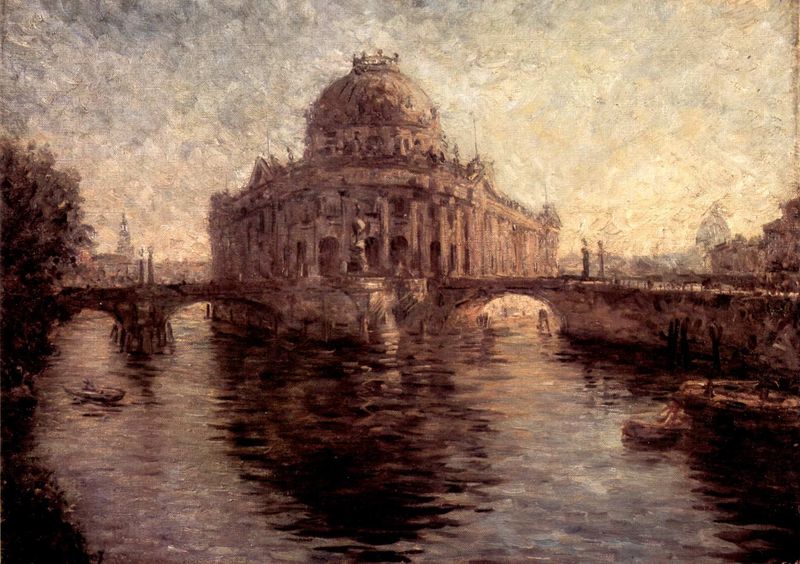
Titel: Kaiser-Friedrich-Museum (heute Bodemuseum)
Künstler: Max Fleischer
Standort: Berlin
Institution: Berlin Museum
Schlagwörter: baum, dunkel, gemälde, himmel, meer, schatten, wasser, wolken, bäume, fluss, impressionismus, kirchturm, menschen, stadt, ufer, abend, braun, fenster, grau, laternen, licht, nacht, pfeiler, schwarz, säule, säulen, weiss, ölbild, gebäude, haus, schloss, wolke, malerei, architektur, stein, steine, öl, dämmerung, horizont, häuser, morgen, spiegelung, brücke, kanal, kirche, sonne, insel, realismus, personen, boot, boote, turm, skulptur, schiff, schiffe, sommer, wellen, ecke, ansicht, bogen, vedute, abends, abstrakt, mauer, sonnenuntergang, monochrom, herbst, winter, figuren, kuppel, strom, ölgemälde, bögen, eckhaus, berlin, türme, palast, dom, denkmal, widerspiegelung, dunke, mauern, antik, brauntöne, spiegelungen, atmosphäre, museum, reflex, bode, brücken, flüsse, lagune, fesnter, eckgebäude, wolkendecke, museumsinsel, spree, skkulptur, bodemuseum, gerundeter bau, kaiser friedrich museum, kaiser-wilhelm-museum, kirchhe, kupfergraben, sckgebäude